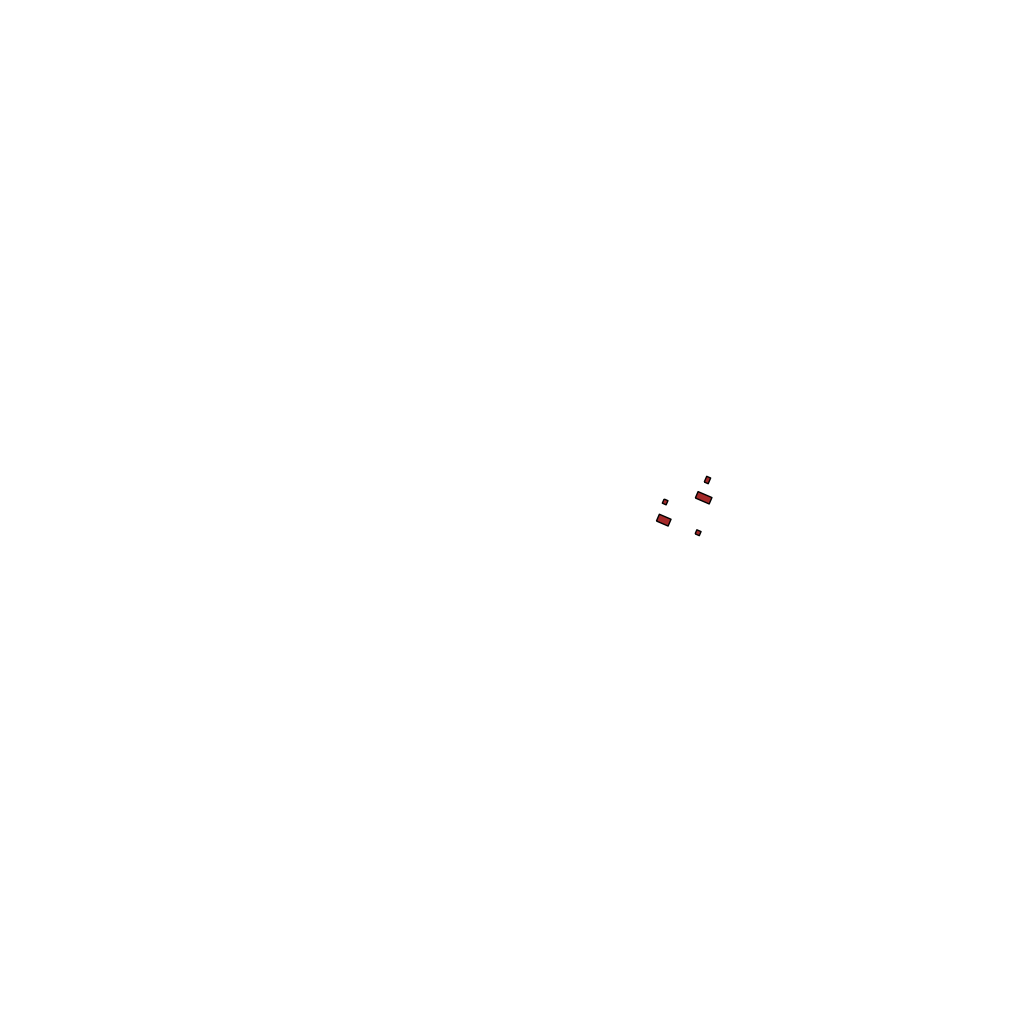
Tags: overhead vector_map, recreation, residential, transport, individual_rise, density_1, Facility, 1.0 km²